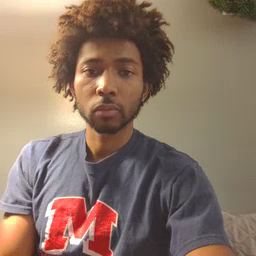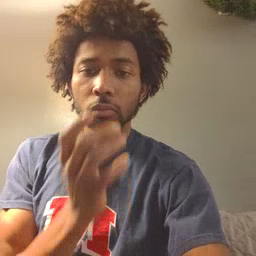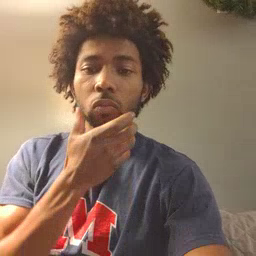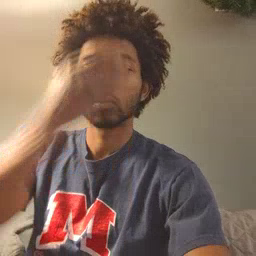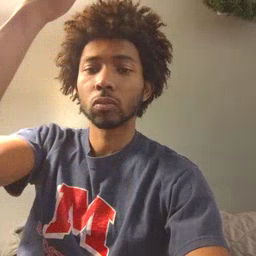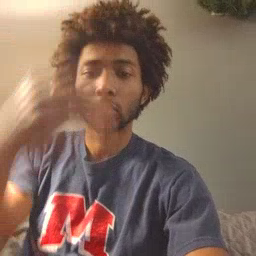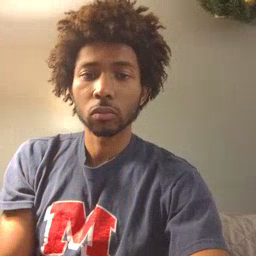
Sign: giraffe